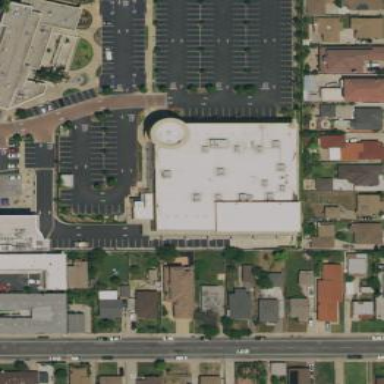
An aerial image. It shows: Building used as fitness center.